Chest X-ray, PA view. Patient: 76 years old, sex F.
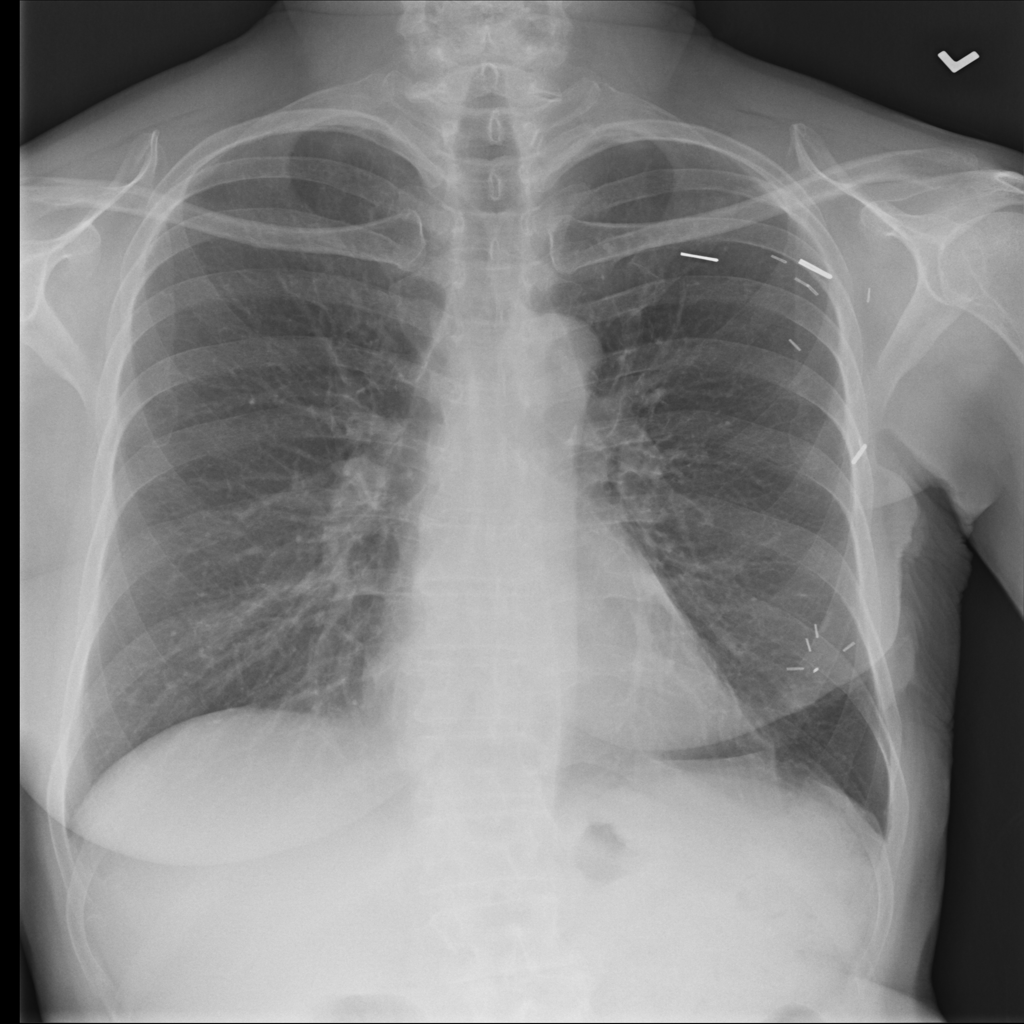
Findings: No Finding